Question: I'm starting over here...
## This is generated....
'''
<form name="ratePage">
<input id="service" type="text" value="Ground"><input id="rate" value="" type="text" size="6"><input type="submit" name="BtnAction" value="Select" onclick="SubmitValue();"><br>
<input id="service" type="text" value="3 Day Select"><input id="rate" value="" type="text" size="6"><input type="submit" name="BtnAction" value="Select" onclick="SubmitValue();"><br>
<input id="service" type="text" value="2nd Day Air"><input id="rate" value="" type="text" size="6"><input type="submit" name="BtnAction" value="Select" onclick="SubmitValue();"><br>
<input id="service" type="text" value="2nd Day Air AM"><input id="rate" value="" type="text" size="6"><input type="submit" name="BtnAction" value="Select" onclick="SubmitValue();"><br>
<input id="service" type="text" value="Next Day Air Saver"><input id="rate" value="" type="text" size="6"><input type="submit" name="BtnAction" value="Select" onclick="SubmitValue();"><br>
<input id="service" type="text" value="Next Day Air"><input id="rate" value="" type="text" size="6"><input type="submit" name="BtnAction" value="Select" onclick="SubmitValue();"><br>
<input id="service" type="text" value="Next Day Air (early AM)"><input id="rate" value="" type="text" size="6"><input type="submit" name="BtnAction" value="Select" onclick="SubmitValue();"><br></form>
'''
## From this...
'''
<?php
foreach($services as $name=>$value){
$service = $value;
$rate = $myRate->getRate($fromzip, $tozip, $service, $length, $width, $height, $weight);
echo "<input id="service" type="text" value="$name"><input id="rate" value="$rate" type="text" size="6"><input type="submit" name="BtnAction" value="Select" onclick="SubmitValue();"><br>
";
}
?>
'''
## The Output looks like this...

## I want to turn this... (this is in the generated forms page)
'''
<script language="javascript">
function SubmitValue(){
opener.document.orderForm.rate.value = document.ratePage.rate.value;
opener.document.orderForm.service.value = document.ratePage.service.value;
self.close();
</script>
'''
Into a Jquery '.live' function that will copy ONLY the selected values from the selected row.
What would be the best way to do this?
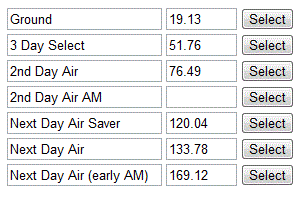
Answer: First make each row look like:
'''
<div>
<input type="text" value="abc" class="service">
<input class="rate" value="222" type="text" size="6">
<input type="submit" name="BtnAction" class="submit" value="Select">
</div>
'''
Then you can use
'''
$('.submit').live('click', function(){
var $this = $(this);
opener.document.orderForm.rate.value = $this.siblings(".rate").val();
opener.document.orderForm.service.value = $this.siblings(".service").val();
self.close();
});
'''